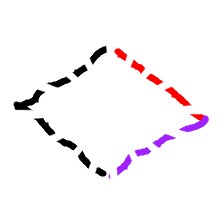
Shape: rhombus